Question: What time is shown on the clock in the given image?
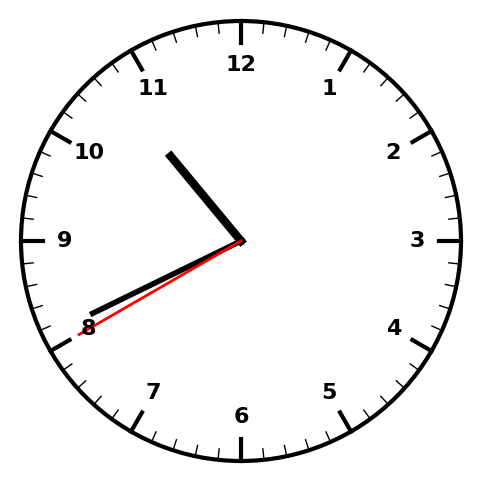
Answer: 10:40:40